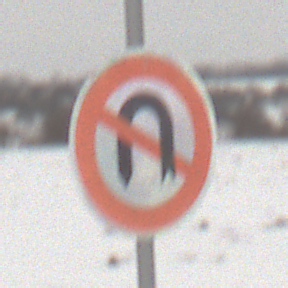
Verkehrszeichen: VerbotWenden
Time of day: MorningAfternoon
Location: Outdoor (Nature)
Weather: Overcast
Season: Winter
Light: Natural